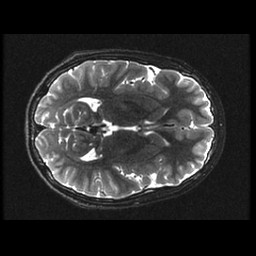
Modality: T2w
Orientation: axial
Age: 14
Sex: male
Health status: ill
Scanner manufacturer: ge
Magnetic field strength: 3 T
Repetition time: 7.5 s
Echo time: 0.1015 s